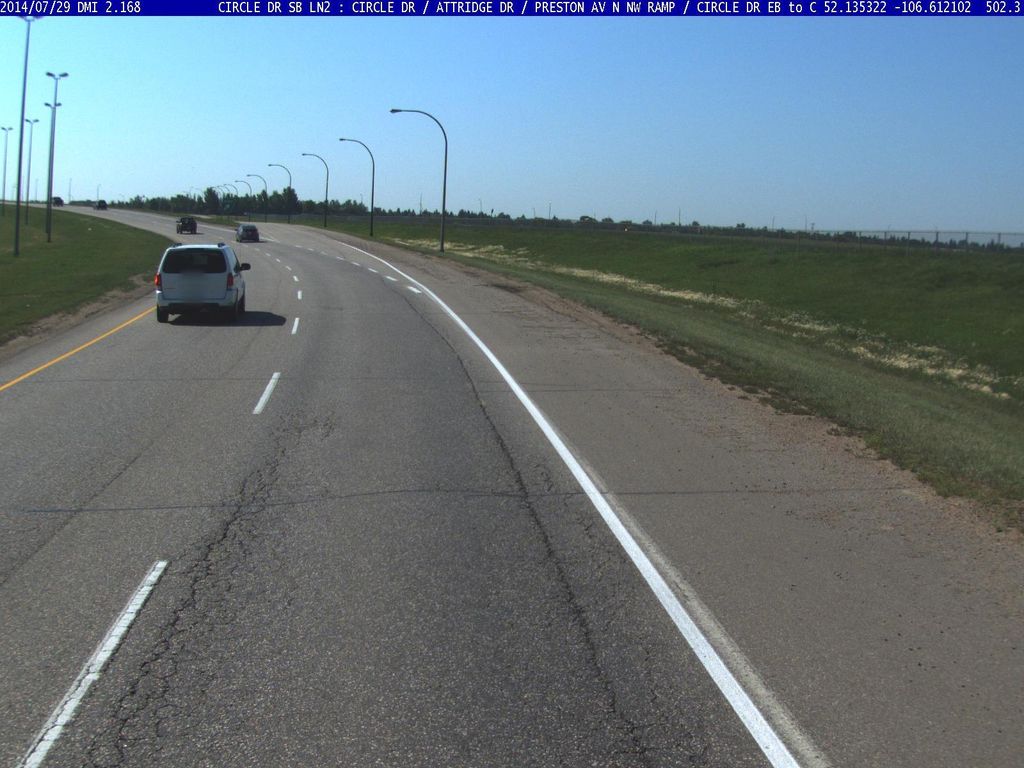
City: saskatoon